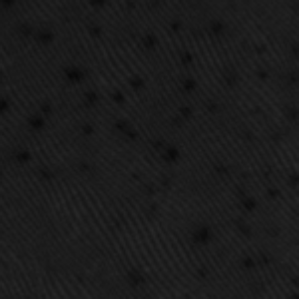
Label: frost